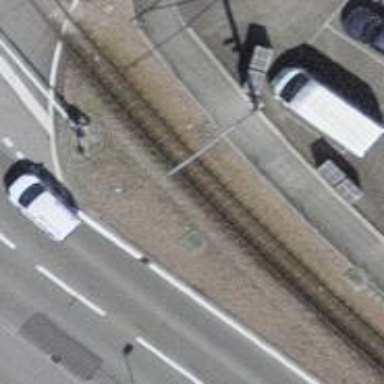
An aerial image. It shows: Narrow-gauge railway track with electrified contact line. The railway has one track.